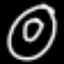
Label: donut